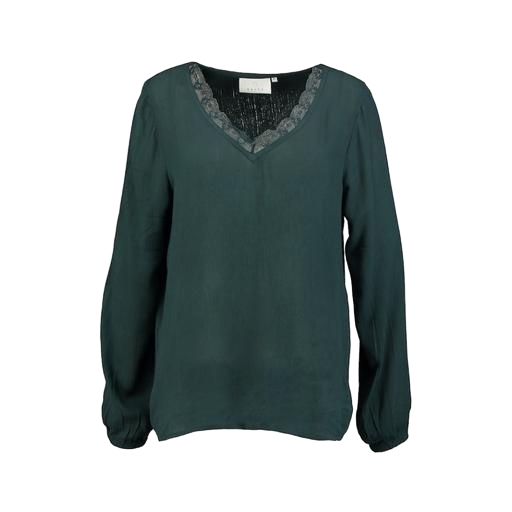
green lace-panel top, blouse green, l/s blouse, white background